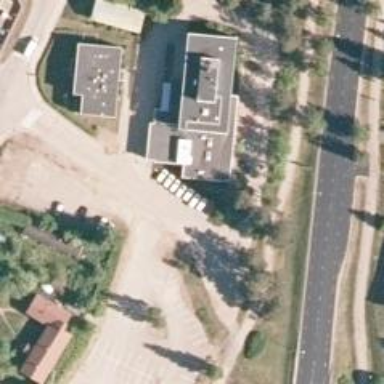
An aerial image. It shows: Veterinary facility.